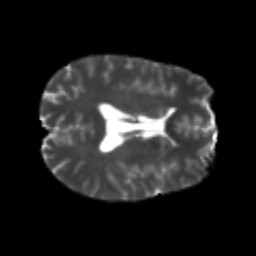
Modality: T2w
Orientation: axial
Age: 22
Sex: male
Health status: healthy
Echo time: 0.074 s